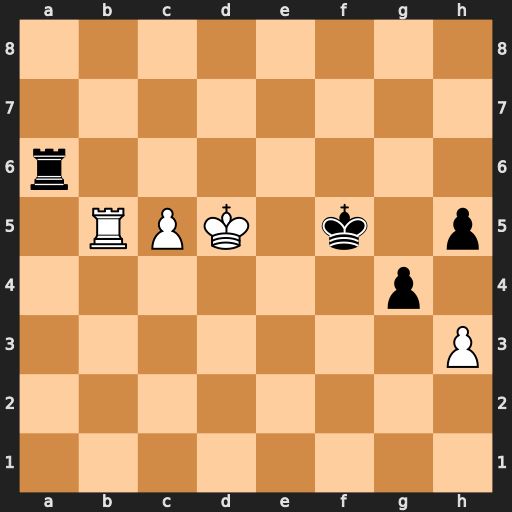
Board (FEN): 8/8/r7/1RPK1k1p/6p1/7P/8/8
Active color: w
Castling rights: -
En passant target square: -
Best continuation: c6 Ra7 Kd6+ Kf4 Rxh5